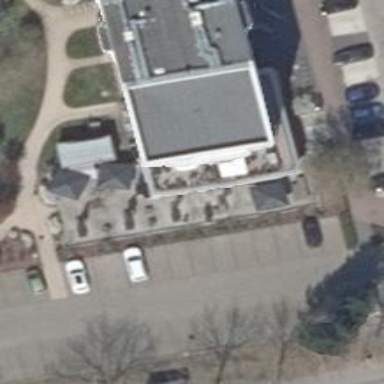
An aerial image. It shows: Restaurant.